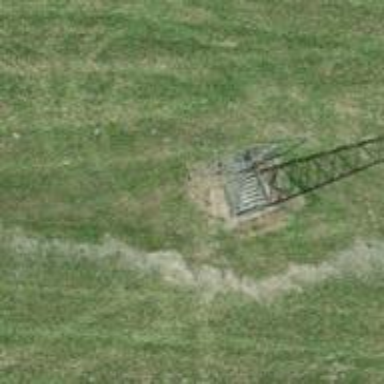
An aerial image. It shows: Lattice structure tower used for power distribution.